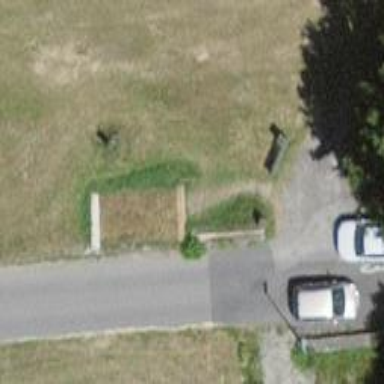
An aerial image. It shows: Retaining wall.